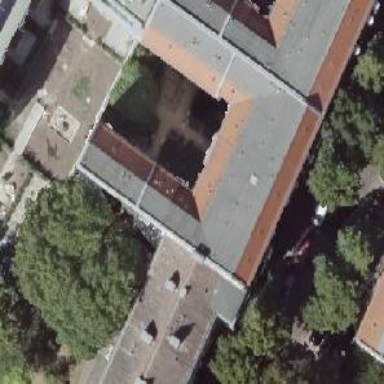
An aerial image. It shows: Residential building with double saltbox roof shape.